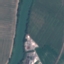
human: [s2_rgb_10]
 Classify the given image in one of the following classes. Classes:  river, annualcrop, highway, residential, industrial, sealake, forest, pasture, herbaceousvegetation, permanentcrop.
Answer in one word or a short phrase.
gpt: River